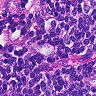
Metastatic tissue present: no